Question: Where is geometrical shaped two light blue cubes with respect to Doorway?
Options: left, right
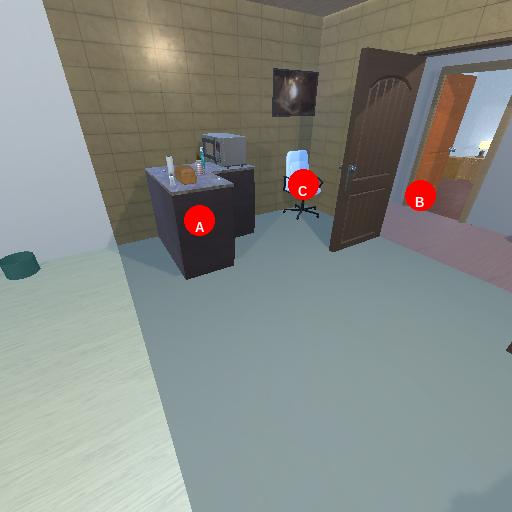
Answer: left